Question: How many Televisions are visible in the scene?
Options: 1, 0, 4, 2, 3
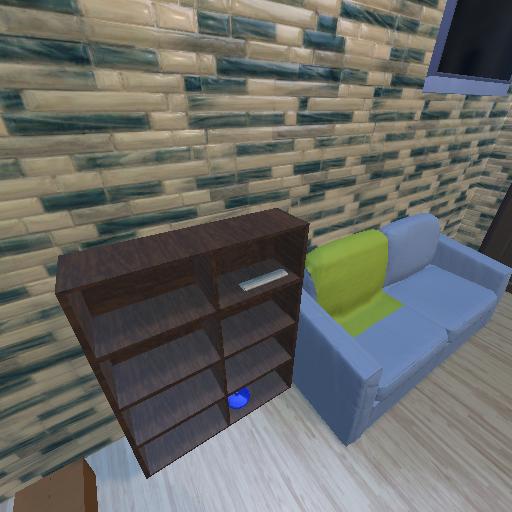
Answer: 1